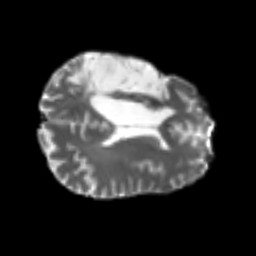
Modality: T2w
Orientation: axial
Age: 50
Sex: male
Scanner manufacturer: siemens
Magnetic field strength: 3 T
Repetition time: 4.987 s
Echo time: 0.0792 s